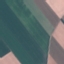
Label: AnnualCrop